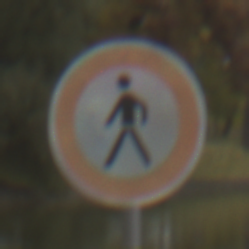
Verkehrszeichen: VerbotFussgaenger
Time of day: MorningAfternoon
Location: Outdoor (Nature)
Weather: Overcast
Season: Autumn
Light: Natural